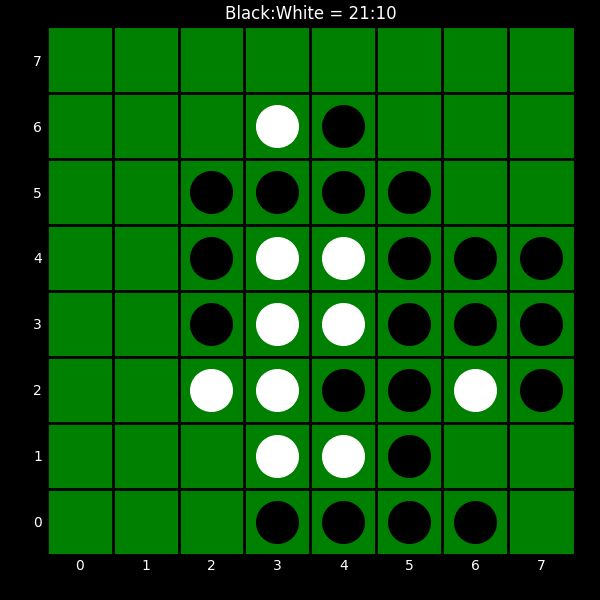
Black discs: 21
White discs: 10